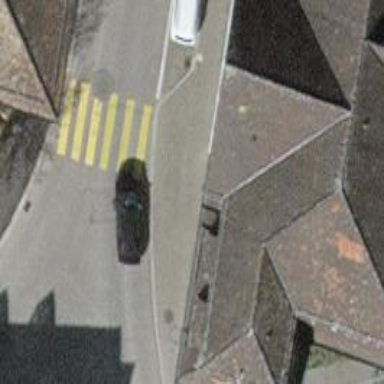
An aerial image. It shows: Kerb barrier.